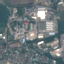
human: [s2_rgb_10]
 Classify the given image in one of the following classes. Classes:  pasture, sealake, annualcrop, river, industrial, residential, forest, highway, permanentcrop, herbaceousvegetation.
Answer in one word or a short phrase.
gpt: Industrial